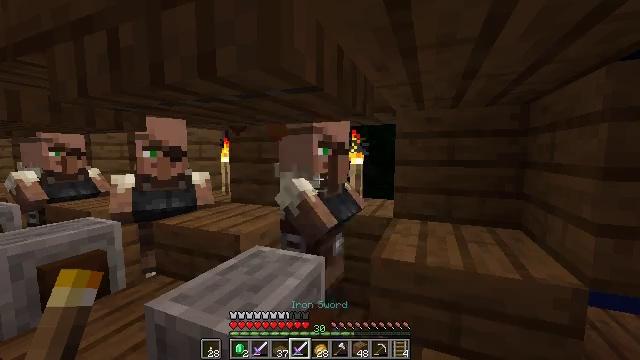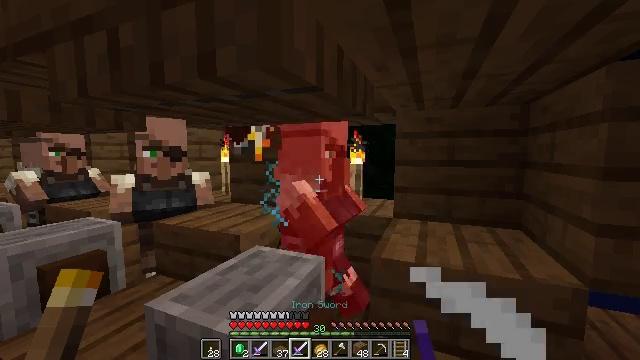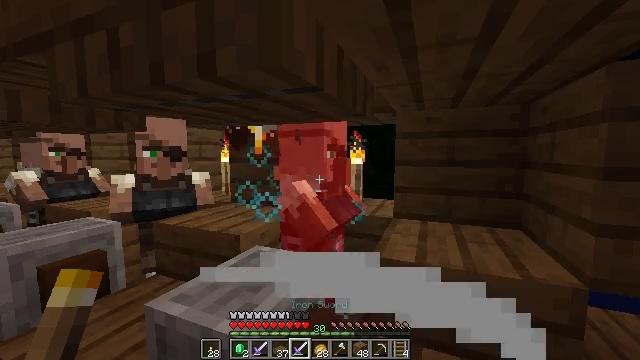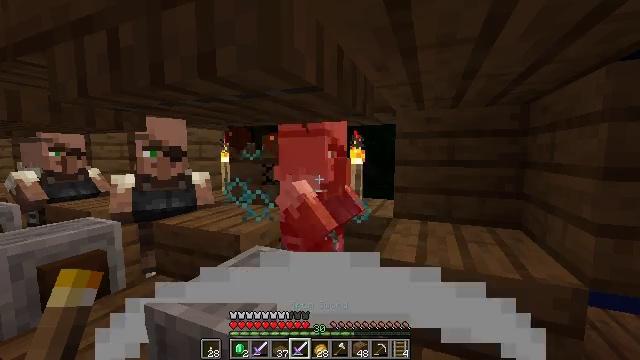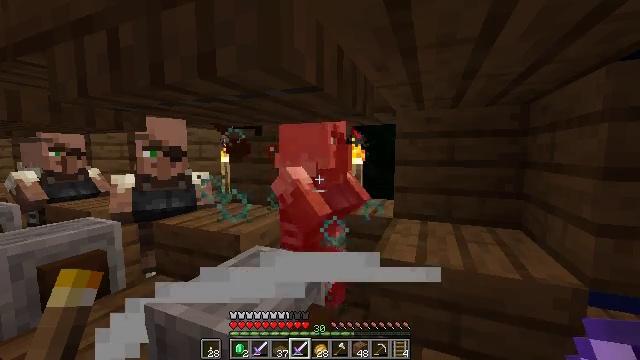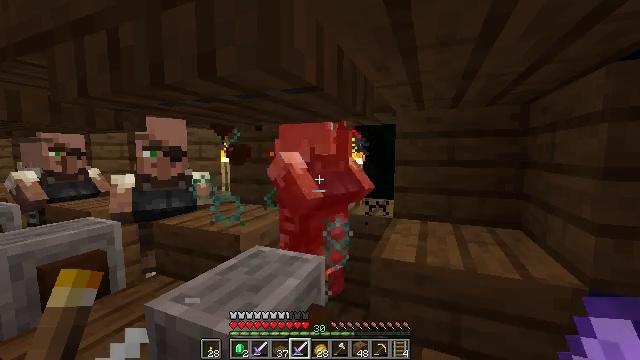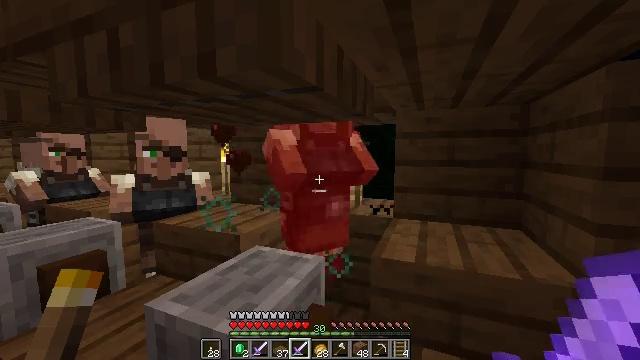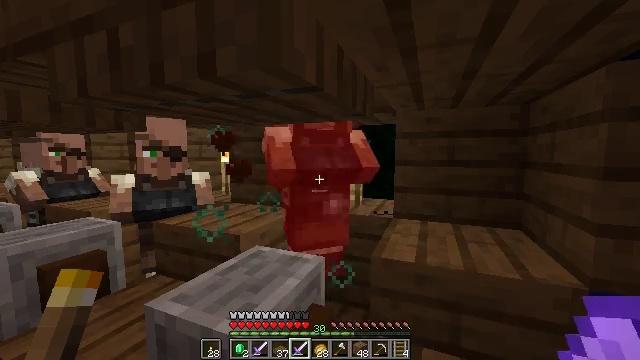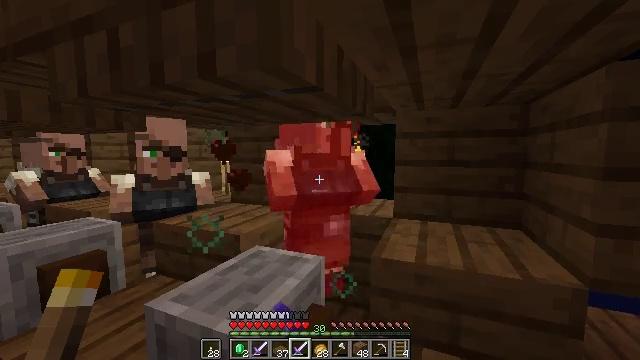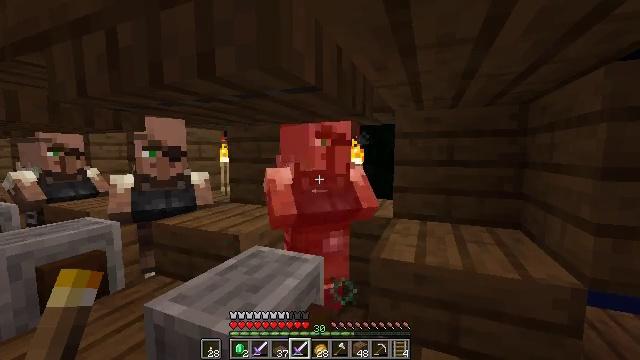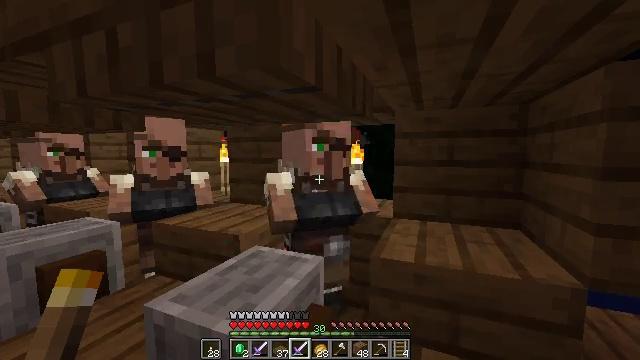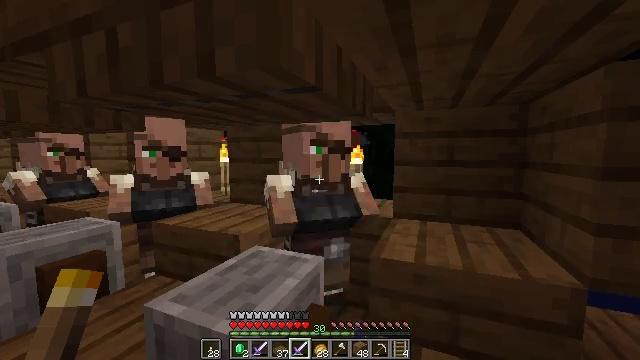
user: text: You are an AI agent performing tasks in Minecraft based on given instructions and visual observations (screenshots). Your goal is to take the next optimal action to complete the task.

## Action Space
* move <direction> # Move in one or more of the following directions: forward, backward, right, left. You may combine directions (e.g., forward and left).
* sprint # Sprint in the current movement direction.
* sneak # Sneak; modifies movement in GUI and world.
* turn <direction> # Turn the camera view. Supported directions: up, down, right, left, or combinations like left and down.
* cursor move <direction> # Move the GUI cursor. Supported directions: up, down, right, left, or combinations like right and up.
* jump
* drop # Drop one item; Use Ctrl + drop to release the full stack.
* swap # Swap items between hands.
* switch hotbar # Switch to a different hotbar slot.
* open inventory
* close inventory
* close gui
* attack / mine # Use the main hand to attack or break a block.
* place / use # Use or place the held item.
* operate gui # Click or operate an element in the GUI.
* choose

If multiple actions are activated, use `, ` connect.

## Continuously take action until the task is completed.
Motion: motion action
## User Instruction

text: Hunt the villager.
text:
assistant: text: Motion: no_op
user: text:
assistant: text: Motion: no_op
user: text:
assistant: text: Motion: no_op
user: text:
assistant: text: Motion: no_op
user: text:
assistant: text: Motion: no_op
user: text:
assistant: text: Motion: no_op
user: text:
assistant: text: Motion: attack / mine
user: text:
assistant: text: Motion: attack / mine
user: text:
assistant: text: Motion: attack / mine
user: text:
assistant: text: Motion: attack / mine
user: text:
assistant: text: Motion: no_op
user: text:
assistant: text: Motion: no_op